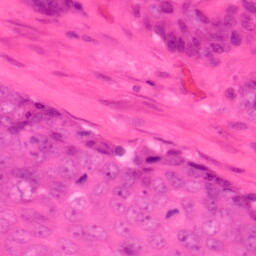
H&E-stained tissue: Colon